Field crop: tomato
Growth stage: 2
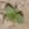
Species: solanum